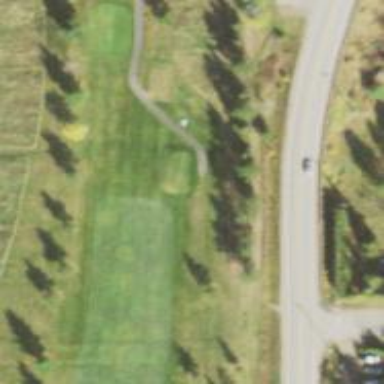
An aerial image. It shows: Golf course surrounded by greenery.